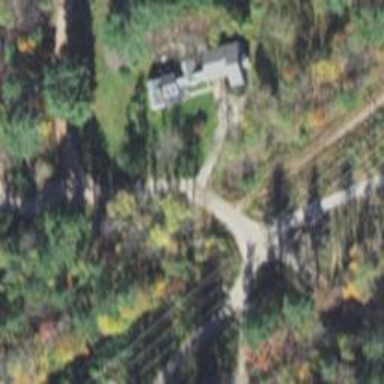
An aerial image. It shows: Abandoned railway path.